Aerial crown-view tile of a tropical tree (Barro Colorado Island, Panama), acquired 20250124:
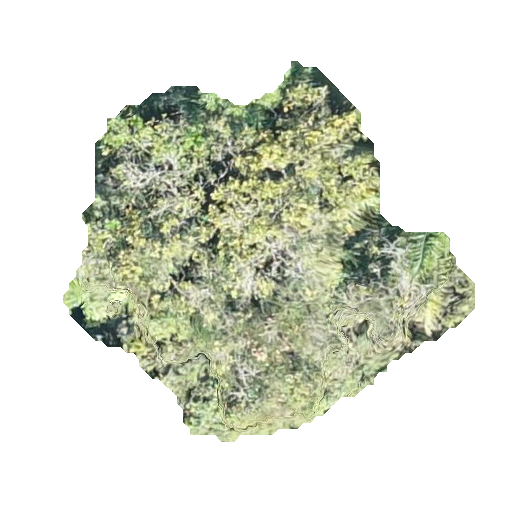
Species: Anacardium excelsum
GBIF accepted scientific name: Anacardium excelsum
Crown area: 145.786 m²